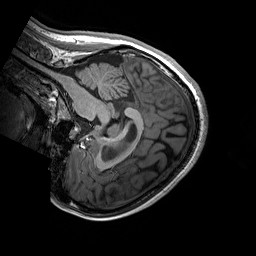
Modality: T1w
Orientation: sagittal
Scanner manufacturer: siemens
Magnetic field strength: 3 T
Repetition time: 2.2 s
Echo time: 0.00244 s